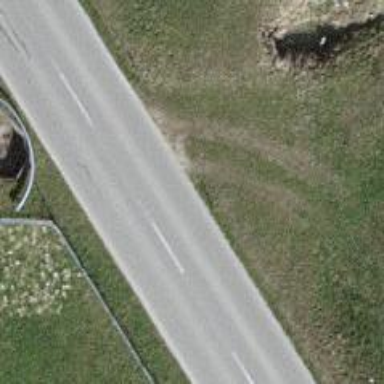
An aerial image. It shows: Tertiary road with asphalt surface.